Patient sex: F
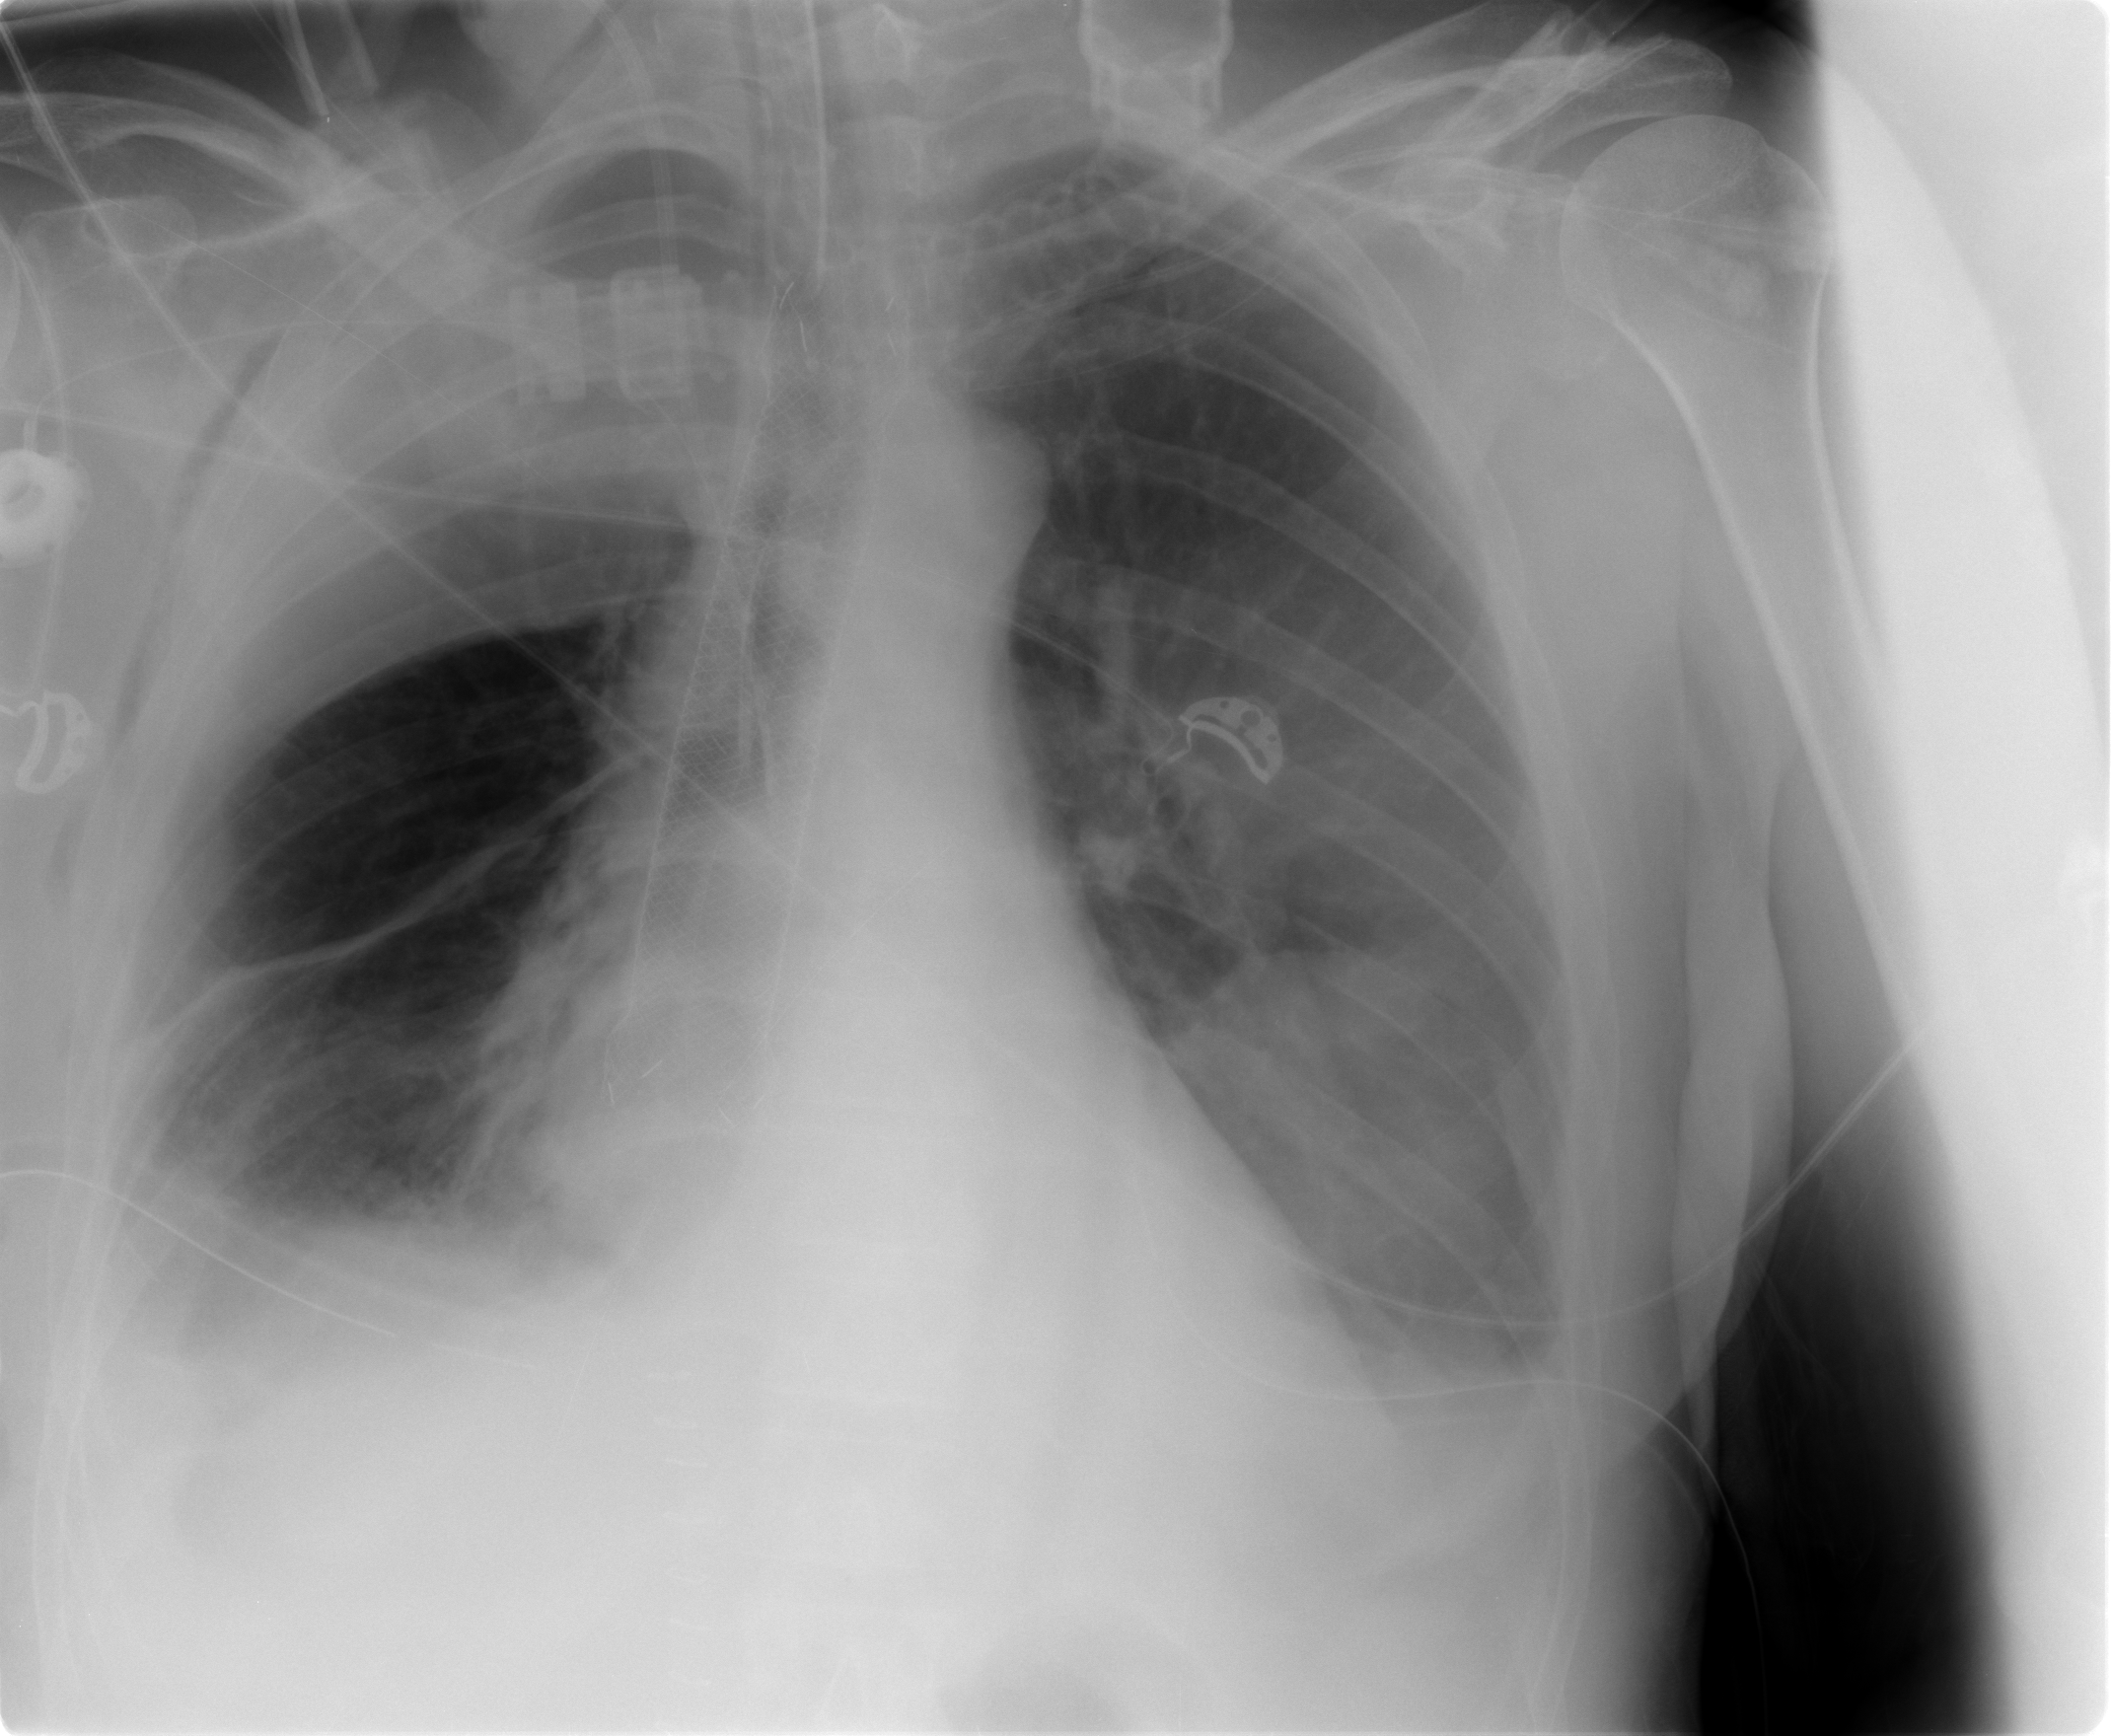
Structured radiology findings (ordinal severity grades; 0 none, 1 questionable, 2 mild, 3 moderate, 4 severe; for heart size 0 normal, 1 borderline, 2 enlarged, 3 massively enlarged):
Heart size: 0
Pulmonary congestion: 2
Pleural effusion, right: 2
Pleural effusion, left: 2
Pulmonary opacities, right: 0
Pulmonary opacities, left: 0
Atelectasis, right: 4
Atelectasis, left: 2